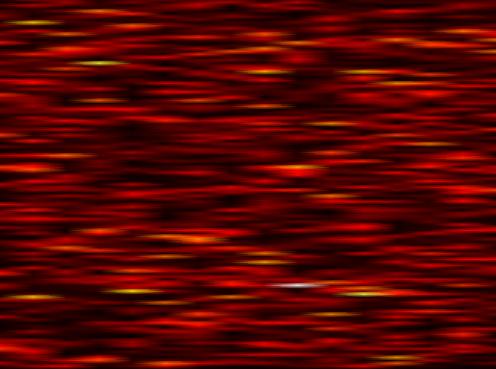
Label: FOFDM